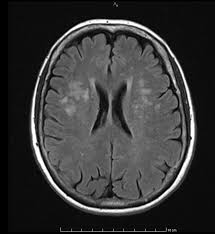
Label: notumor